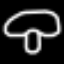
Label: mushroom